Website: macys
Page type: payment
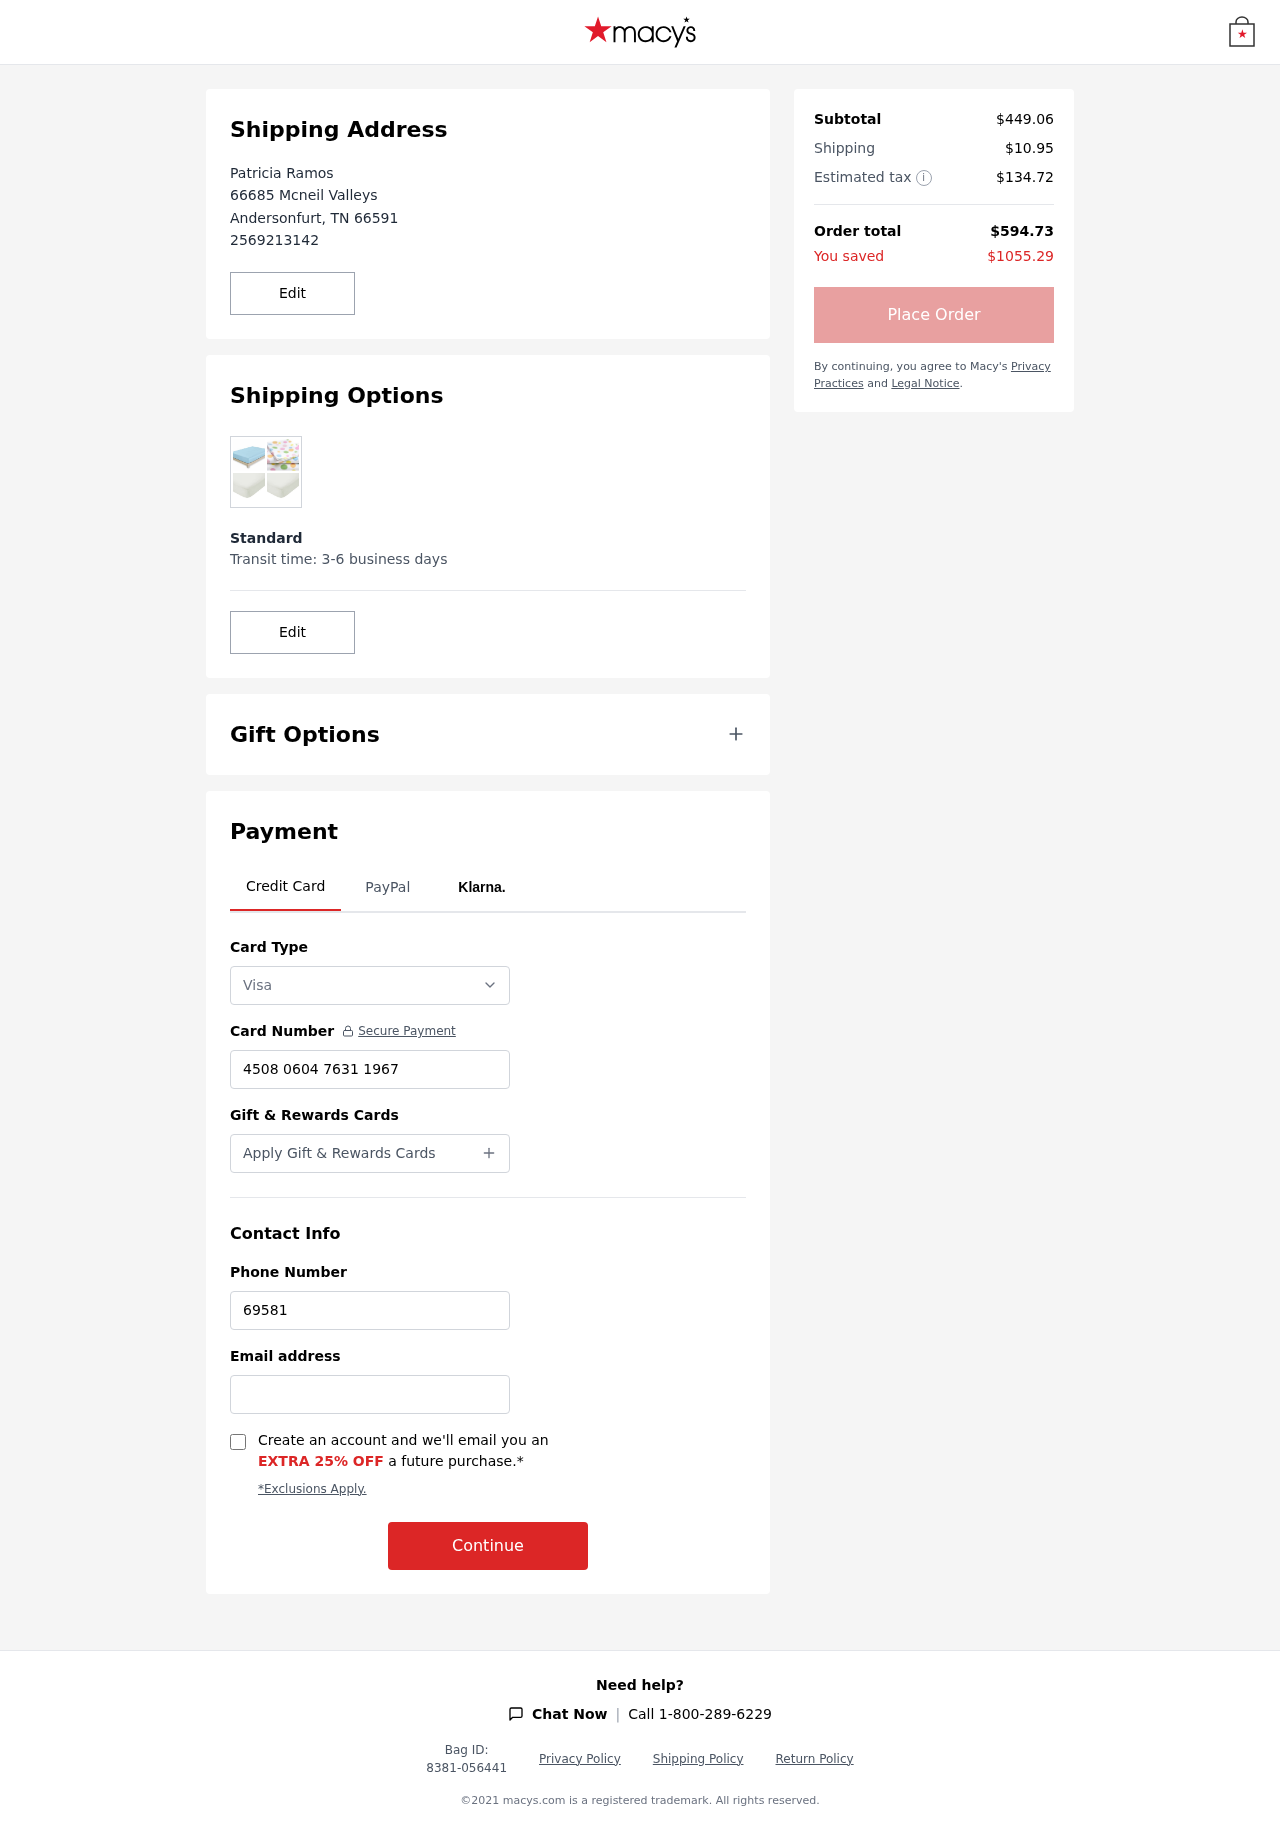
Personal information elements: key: PII_CARD_NUMBER
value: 4508 0604 7631 1967
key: PII_CARD_TYPE
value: Visa
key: PII_CITY
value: Andersonfurt
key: PII_EMAIL
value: pramos@hotmail.com
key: PII_FULLNAME
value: Patricia Ramos
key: PII_PHONE
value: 2569213142
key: PII_PHONE_ALT
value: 6958163530
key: PII_POSTCODE
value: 66591
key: PII_STATE_ABBR
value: TN
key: PII_STREET
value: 66685 Mcneil Valleys
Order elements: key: ORDER_SUBTOTAL
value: $449.06
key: ORDER_SHIPPING_COST
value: $10.95
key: ORDER_TAX
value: $134.72
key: ORDER_TOTAL
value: $594.73
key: ORDER_SAVINGS
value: $1055.29